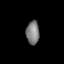
Tissue: prostate
Cell type: Myeloid cells
Senescence score: 0.7002
Nuclear area (px): 301
Mean DAPI intensity: 124.834